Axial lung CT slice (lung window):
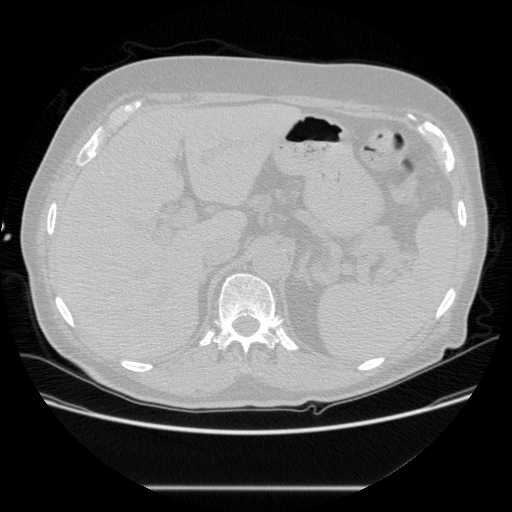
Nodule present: no